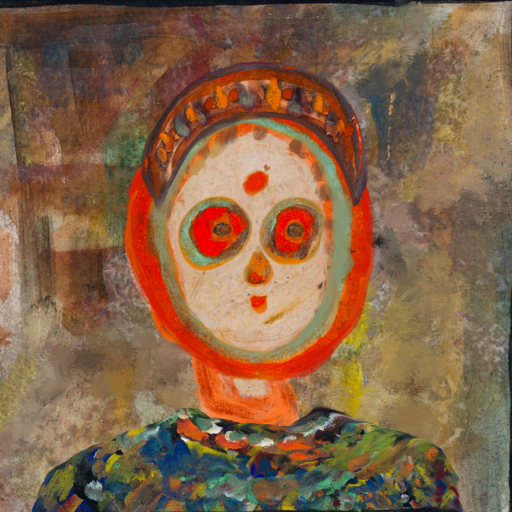
Background: Mosgoul, Head And Neck Front: Rupkatha, Face Front: Sisters, Bust: An_Impression, Hair Front: Sisters, Head Accessory: Hypocrite, Second Necklace: Blank, Necklace: Blank, Baby: Blank